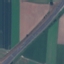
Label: Highway